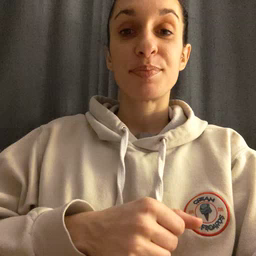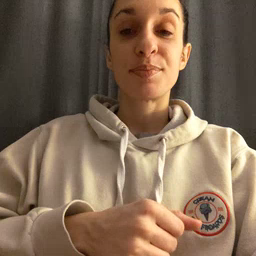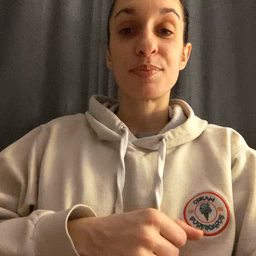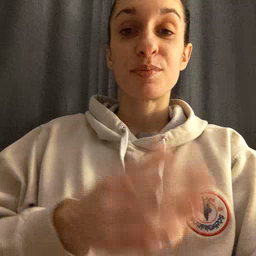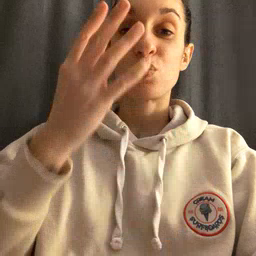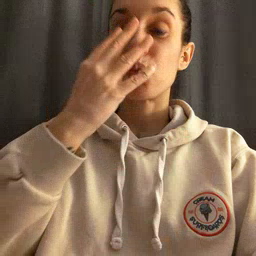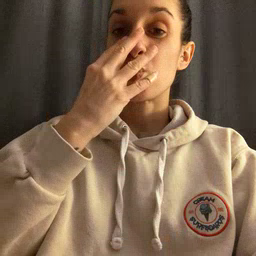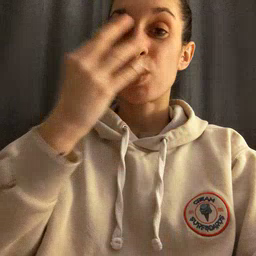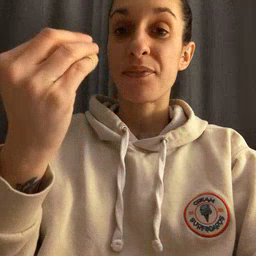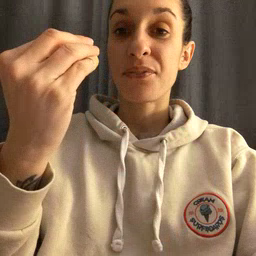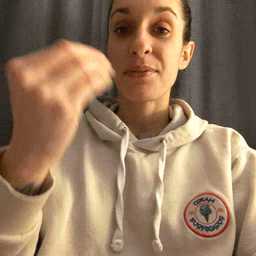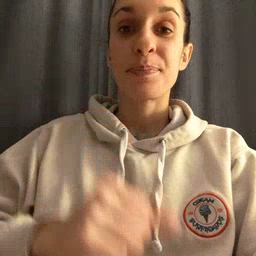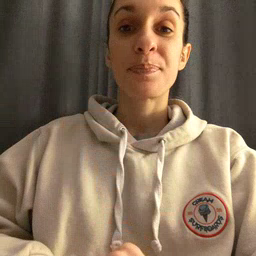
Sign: wolf